Interaction volume radius: 5 \u00c5
Interaction volume height: 20 \u00c5
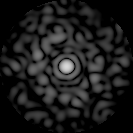
Disorder parameter: 0.8089